Question: I can populate the view for my ViewLabel in 'Nutiteq' but I can't set right text in the text views of this Layout .
My code is following
'''
//Setting Popup Label if we click the area
LayoutInflater inflater = (LayoutInflater) this.getSystemService(Context.LAYOUT_INFLATER_SERVICE);
View labelView = inflater.inflate(R.layout.popup_field, null);
//In order to get a dynamic "redimensionable" Ballon aka ViewLabel
labelView.measure(MeasureSpec.makeMeasureSpec(0, MeasureSpec.UNSPECIFIED),
MeasureSpec.makeMeasureSpec(0, MeasureSpec.UNSPECIFIED));
labelView.layout(0, 0, labelView.getMeasuredWidth(), labelView.getMeasuredHeight());
//labelView.measure(400, 400);
//labelView.layout(100, 100, 400, 400);
Log.info("drawField:: Nach Label fieldLabel = new ViewLabel... ");
LinearLayout lLayout = (LinearLayout)labelView.findViewById(R.id.layout1);
lLayout.setBackgroundColor(Color.RED);
TextView farmNameTV = (TextView)labelView.findViewById(R.id.farmName);
TextView areaTV = (TextView)labelView.findViewById(R.id.area);
TextView statusTV = (TextView)labelView.findViewById(R.id.status);
farmNameTV.setTextColor(Color.BLACK);
farmNameTV.setText("Farm CacoCaCoca");
areaTV.setTextColor(Color.BLACK);
String areaString = "12.34"
areaTV.setText("Area "+areaString);
statusTV.setTextColor(Color.BLACK);
String statusString = "Status:::qwertzuiopasdfghjklyxcvbnm";
statusTV.setText(statusString);
'''
*What you can see red is my inflated View.

'R.layout.popup_field' looks like this
'''
<?xml version="1.0" encoding="utf-8"?>
<LinearLayout xmlns:android="http://schemas.android.com/apk/res/android"
android:id="@+id/layout1"
android:layout_width="match_parent"
android:layout_height="match_parent"
android:orientation="vertical" >
<TextView
android:id="@+id/farmName"
android:layout_width="match_parent"
android:layout_height="wrap_content"
android:text="@string/farmName"/>
<TextView
android:id="@+id/area"
android:layout_width="match_parent"
android:layout_height="wrap_content"
android:text="@string/area"/>
<TextView
android:id="@+id/status"
android:layout_width="match_parent"
android:layout_height="wrap_content"
android:text="@string/status"/>
'''
where strings are
'''
<?xml version="1.0" encoding="utf-8"?>
<resources>
<string name="app_name">Nutiteq3D</string>
<string name="area">Area</string>
<string name="status">Status</string>
<string name="farmName">Farm Name</string>
</resources>
'''
Have anyone done this task already? Can anyone help me to find out my error(s)?
With MapView of google Api is easy but I develop this with Nutiteq and just pure Activities, so, NO fragments and to inflate we typically need a ViewGroup and this ViewGroup under G-Api would be MapView so inherits from ViewGroup but in Nutiteq is not like this, MapView of Nutiteq inherits of android.view and I can't casting, I can just assign as ViewGroup a 'null' in the call of 'inflate'as you can see.
So, people, I'd be very thankful for your help.
Kind Regards
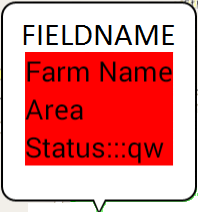
Answer: Solved!
It didn't have to do with 'ViewLabel' but the normal 'Android.View', I wanted to assign Text to TextView's after I declared my resizable 'View' and therefore it didn't work fine.
So the solution is writing all of 'tv.setText' above
labelView.measure(MeasureSpec.makeMeasureSpec(0, MeasureSpec.UNSPECIFIED),
MeasureSpec.makeMeasureSpec(0, MeasureSpec.UNSPECIFIED));
labelView.layout(0, 0, labelView.getMeasuredWidth(), labelView.getMeasuredHeight());